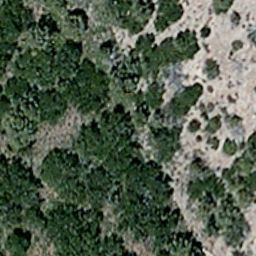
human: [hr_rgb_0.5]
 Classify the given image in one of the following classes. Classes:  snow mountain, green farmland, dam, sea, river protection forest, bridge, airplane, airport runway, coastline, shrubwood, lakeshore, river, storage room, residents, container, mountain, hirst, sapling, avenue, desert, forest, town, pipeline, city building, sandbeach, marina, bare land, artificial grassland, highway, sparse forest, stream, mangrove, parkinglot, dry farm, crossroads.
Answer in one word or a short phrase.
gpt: sparse forest